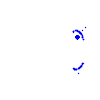
Particle: pion